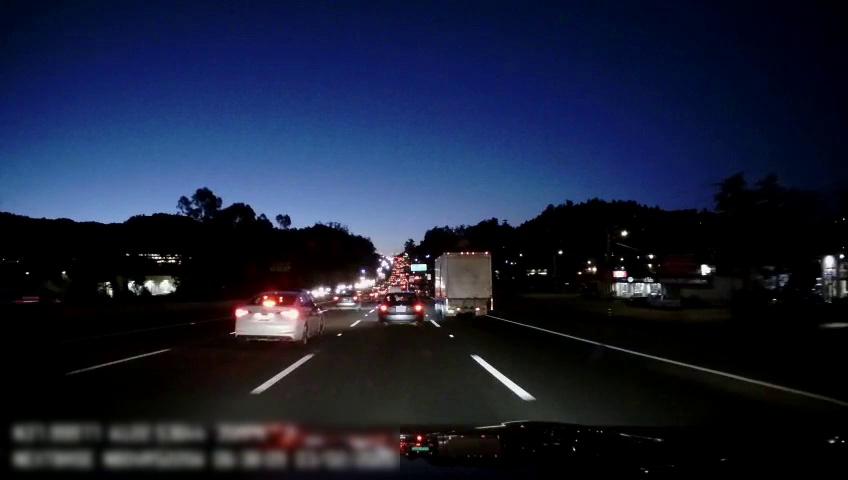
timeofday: Night
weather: Other
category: Drivable Space
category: Vehicles | Car
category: Vehicles | Car
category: Vehicles | Car
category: Vehicles | Truck
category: Lanes | Alternate Lane
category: Lanes | Current Lane
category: Lanes | Current Lane
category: Lanes | Alternate Lane
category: Lanes | Alternate Lane
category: Traffic | Signs